Question: I have two textfields in a custom cell how to get the indexpath value of Tableview cell in textfield delegate methods I want to get the input value from user and save it to the relavent object. the user can add more cells by clicking button(Add More) in cell..

Thanks in Advance...
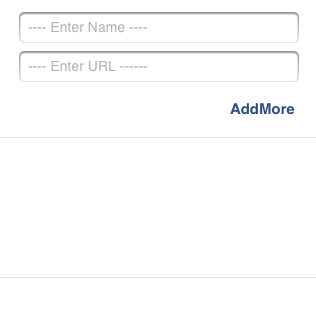
Answer: With new features in iOS7 now should be :
'''
UITableViewCell *textFieldRowCell;
if (floor(NSFoundationVersionNumber) <= NSFoundationVersionNumber_iOS_6_1) {
// Load resources for iOS 6.1 or earlier
textFieldRowCell = (UITableViewCell *) textField.superview.superview;
} else {
// Load resources for iOS 7 or later
textFieldRowCell = (UITableViewCell *) textField.superview.superview.superview;
// TextField -> UITableVieCellContentView -> (in iOS 7!)ScrollView -> Whoola!
}
NSIndexPath *indexPath = [self.tableView indexPathForCell:textFieldRowCell];
'''